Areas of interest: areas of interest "Donglong New Village 3"
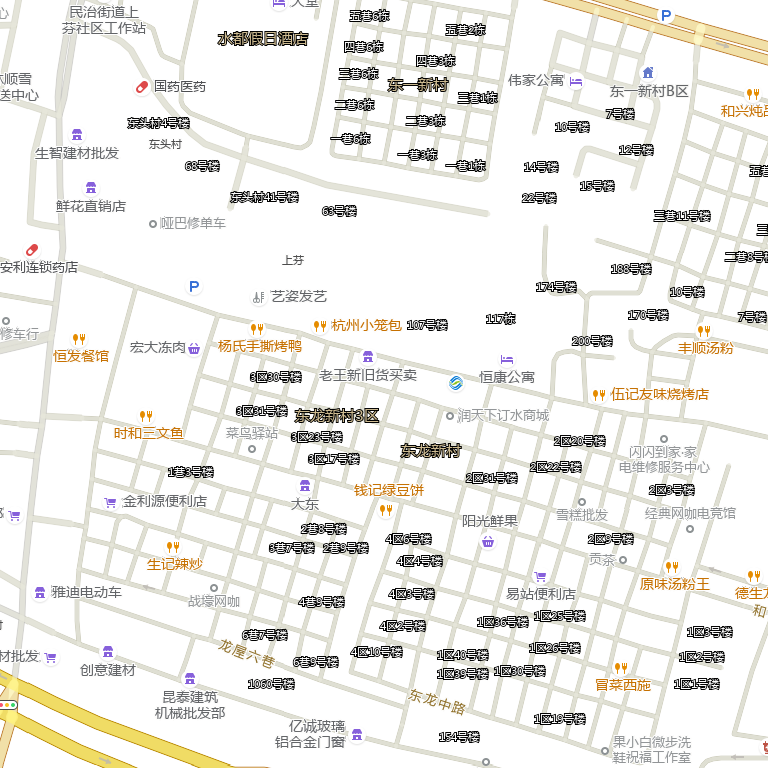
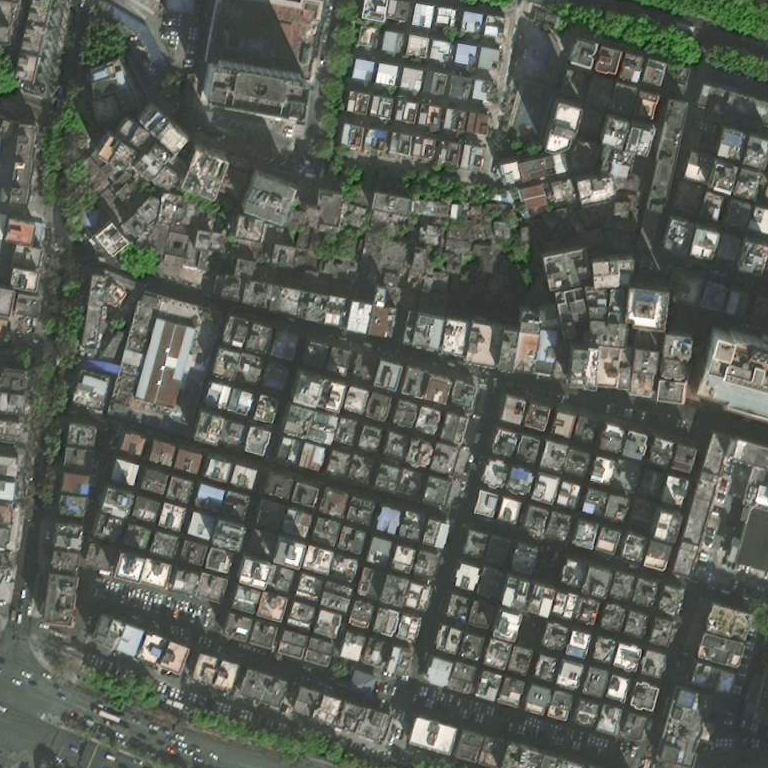